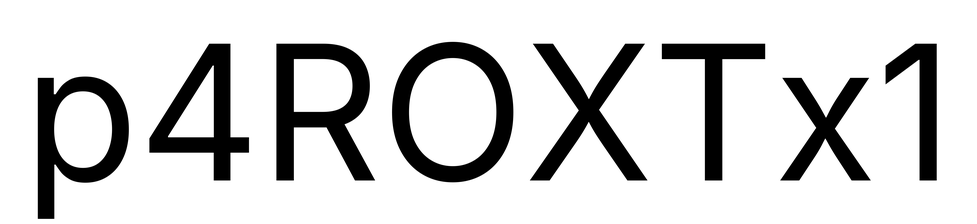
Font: Inter_Regular